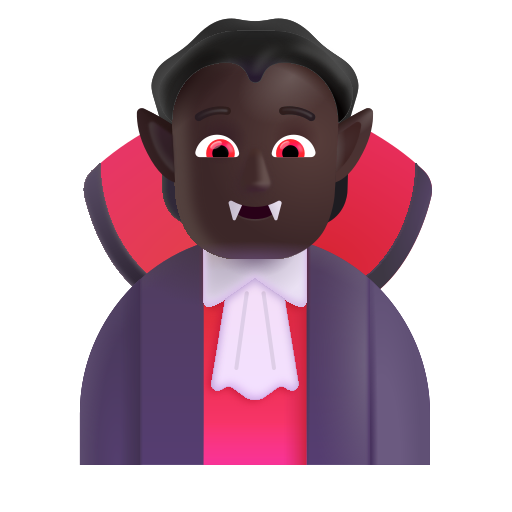
person vampire color dark